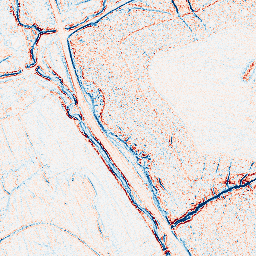
Category: edge_preserving
Decomposition family: bilateral
Decomposition parameters: d: 5
sigma_color: 100
sigma_space: 100
Upsampling method: lanczos
Upsampling parameters: scale: 4
Upsampling scale: 4